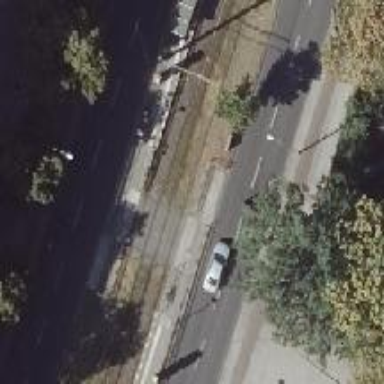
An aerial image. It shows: Tram stop.